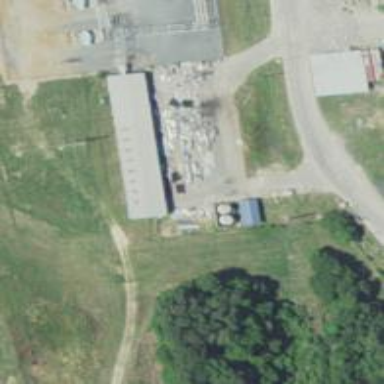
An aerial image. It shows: Generator is pictured.